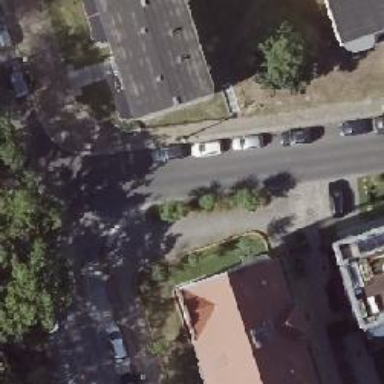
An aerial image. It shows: Residential street with asphalt surface. There is parallel on-street parking on the right lane.